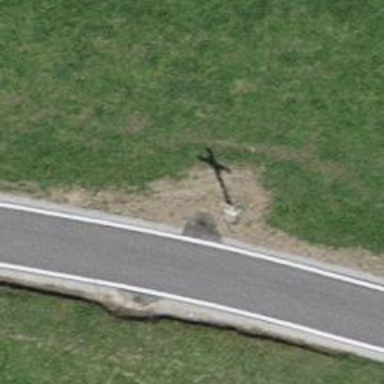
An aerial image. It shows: Historic wayside cross.